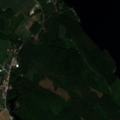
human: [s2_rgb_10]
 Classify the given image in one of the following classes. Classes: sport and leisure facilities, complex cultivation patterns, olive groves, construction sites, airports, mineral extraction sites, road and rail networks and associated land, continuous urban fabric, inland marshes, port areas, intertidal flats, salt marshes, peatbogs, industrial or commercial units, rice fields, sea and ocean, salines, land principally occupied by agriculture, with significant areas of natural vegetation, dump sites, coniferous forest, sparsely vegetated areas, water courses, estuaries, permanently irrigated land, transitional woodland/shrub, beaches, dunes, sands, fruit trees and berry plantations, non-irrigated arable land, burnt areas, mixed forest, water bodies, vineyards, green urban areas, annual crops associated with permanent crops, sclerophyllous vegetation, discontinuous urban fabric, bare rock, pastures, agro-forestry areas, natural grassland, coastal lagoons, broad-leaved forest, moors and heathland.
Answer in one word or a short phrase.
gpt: discontinuous urban fabric, non-irrigated arable land, broad-leaved forest, coniferous forest, mixed forest, water bodies